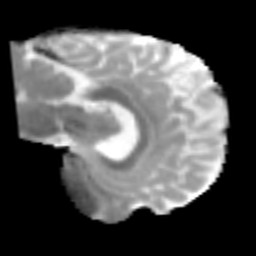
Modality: MD
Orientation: sagittal
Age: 20
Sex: male
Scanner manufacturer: siemens
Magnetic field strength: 3 T
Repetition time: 2.3 s
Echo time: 0.085 s